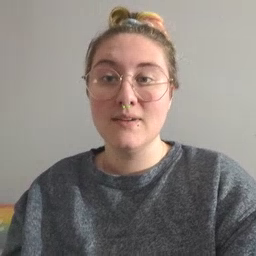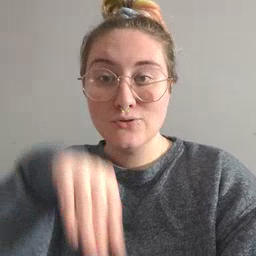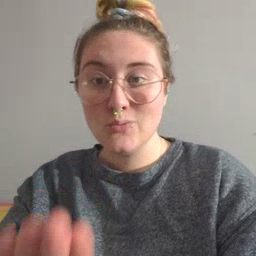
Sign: into